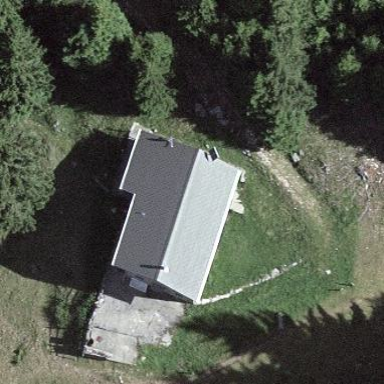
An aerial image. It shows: Simple and straightforward house.